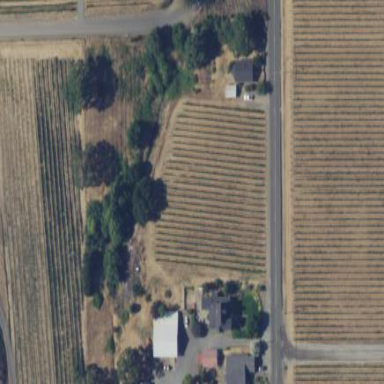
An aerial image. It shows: Vineyard with grape crops.